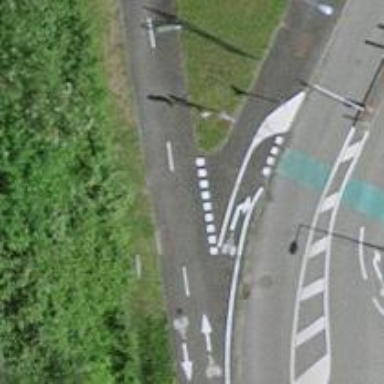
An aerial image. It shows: Sidewalk designated as cycleway.